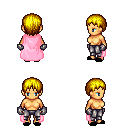
a pixel art fantasy rpg character, female body template, human, tanned skin, pink cape, metal pants, blonde plain hairstyle, metal gloves, black slippers, four views (front, back, left, right), 2x2 character sprite sheet, small pixel art, hard edges, no anti-aliasing